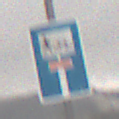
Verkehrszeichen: SackgasseRadverkehrFussgaengerDurchlaessig
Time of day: Midday
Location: Outdoor (Nature)
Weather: Overcast
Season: Winter
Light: Natural